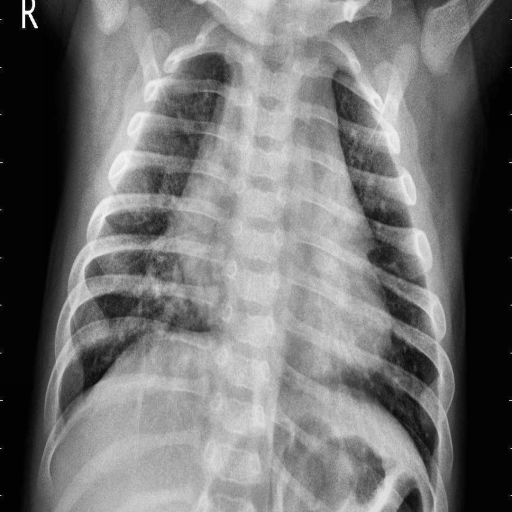
Finding: PNEUMONIA